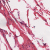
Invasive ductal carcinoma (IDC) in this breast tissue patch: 0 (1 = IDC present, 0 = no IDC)